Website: walmart
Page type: payment
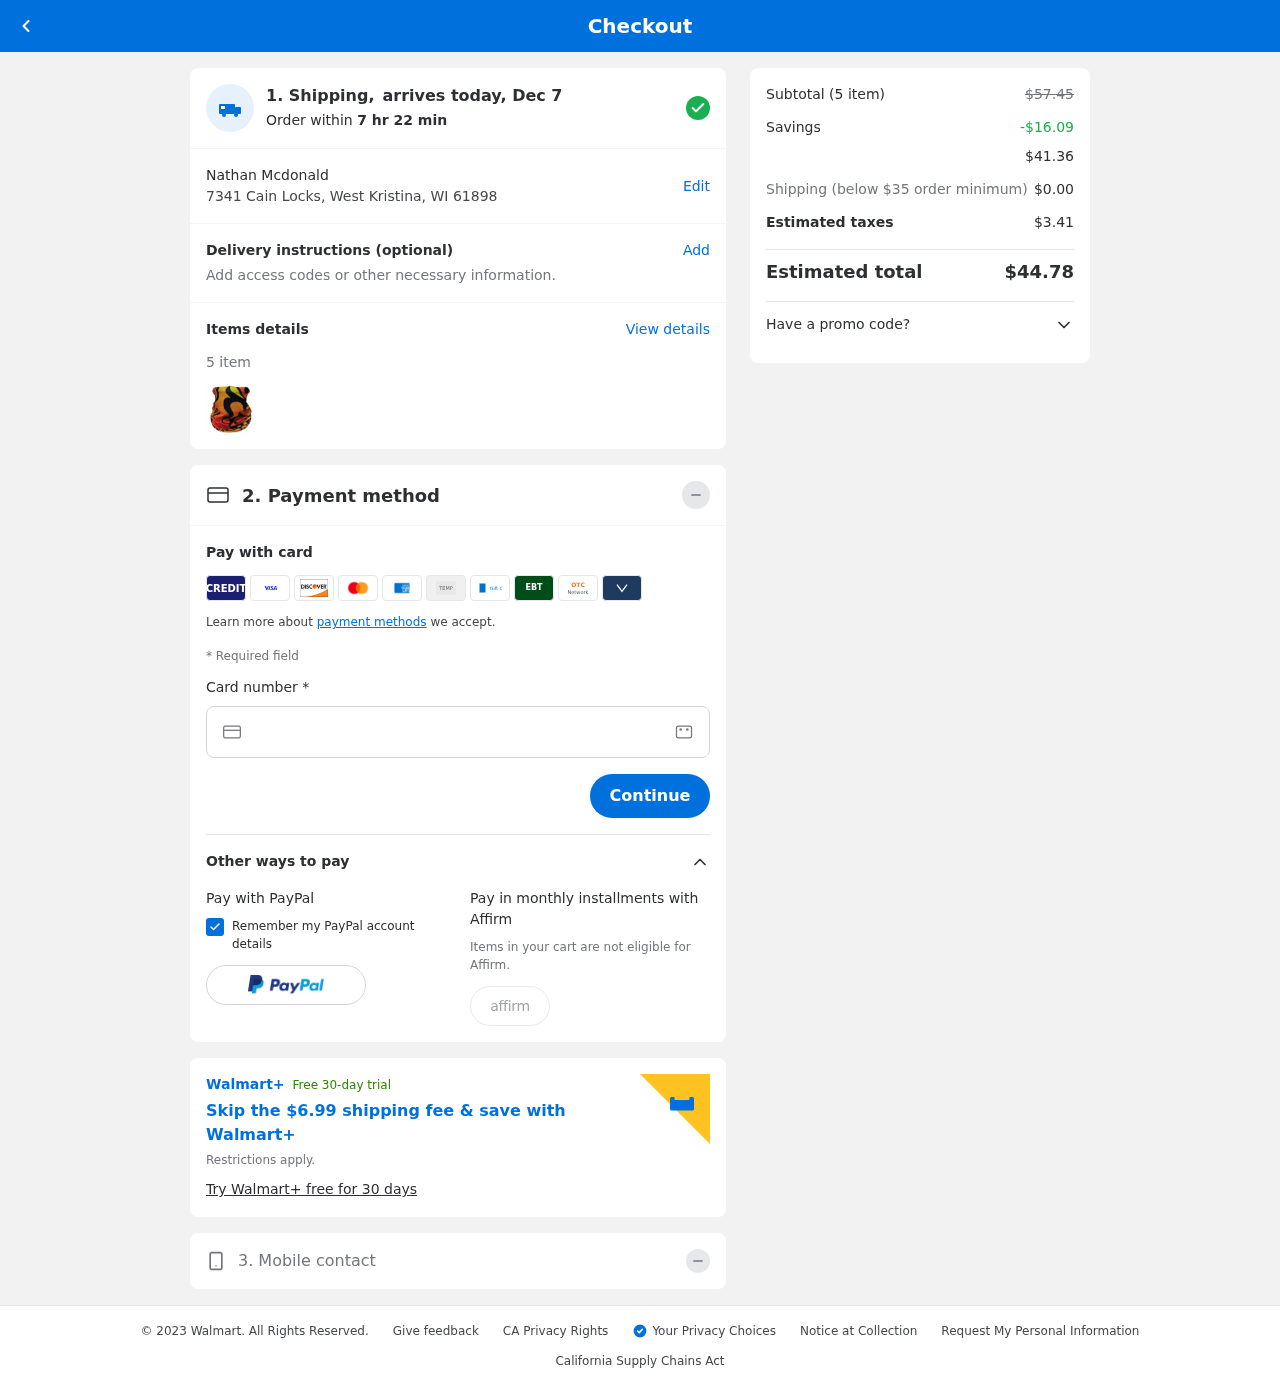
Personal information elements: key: PII_FULLNAME
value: Nathan Mcdonald
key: PII_STREET
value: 7341 Cain Locks
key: PII_CITY_STATE_ZIP
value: West Kristina, WI 61898
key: PII_CARD_NUMBER
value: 4452 4762 1139 0247
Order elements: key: ORDER_DELIVERY_DATE
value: Dec 7
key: ORDER_NUM_ITEMS
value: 5
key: ORDER_SUBTOTAL_BEFORE_SAVINGS
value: $57.45
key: ORDER_SAVINGS
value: -$16.09
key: ORDER_SUBTOTAL
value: $41.36
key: ORDER_SHIPPING_COST
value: $0.00
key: ORDER_TAX
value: $3.41
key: ORDER_TOTAL
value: $44.78